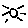
Label: sun